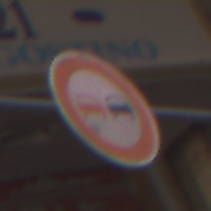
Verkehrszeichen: Ueberholverbot
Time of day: MorningAfternoon
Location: Outdoor (Urban)
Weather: Clear
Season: NotSpecified
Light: Natural